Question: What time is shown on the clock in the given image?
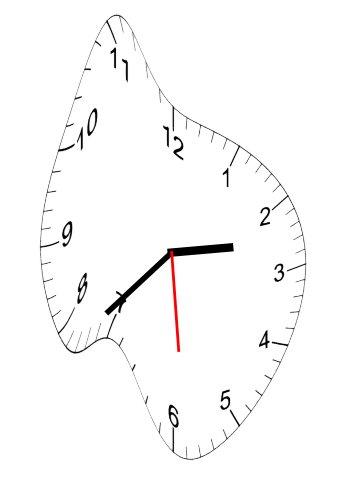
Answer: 02:37:29